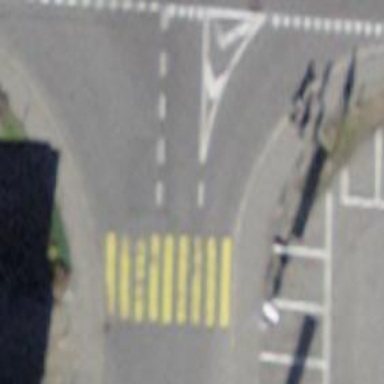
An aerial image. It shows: Uncontrolled crossing on the road.